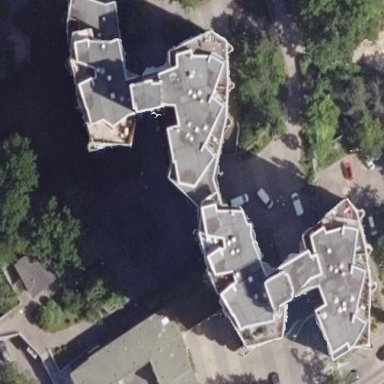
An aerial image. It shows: Building with grass roof.